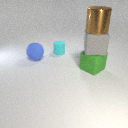
large green rubber cube below large brown metal cylinder